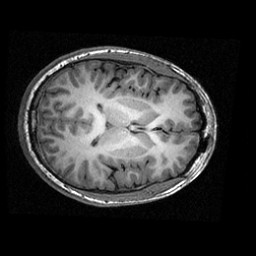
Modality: T1w
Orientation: axial
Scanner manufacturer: ge
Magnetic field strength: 3 T
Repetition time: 0.009 s
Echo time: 0.001828 s